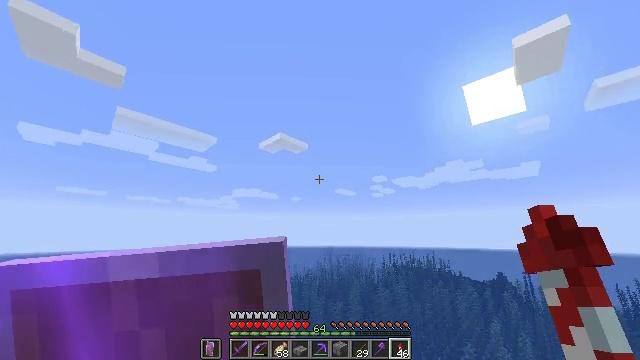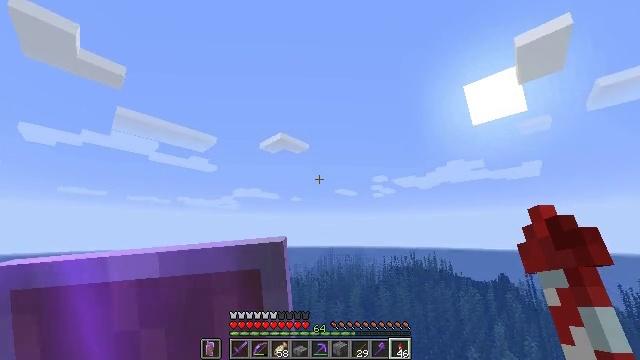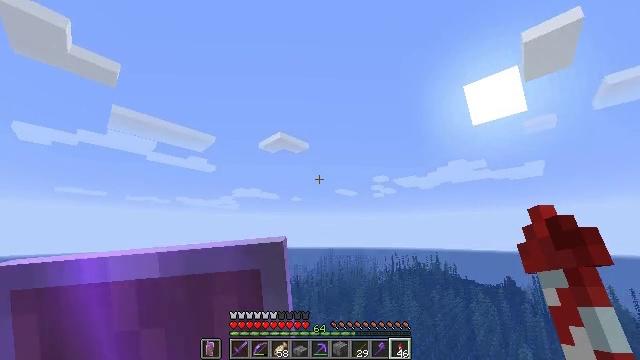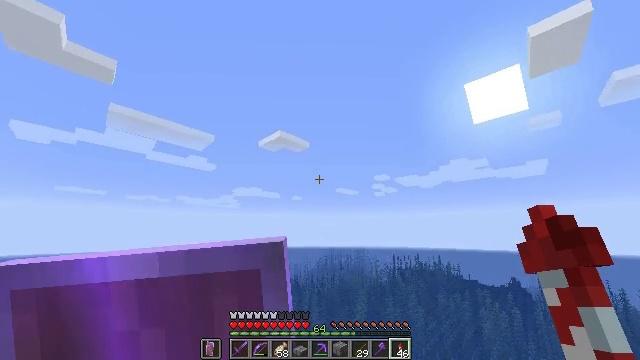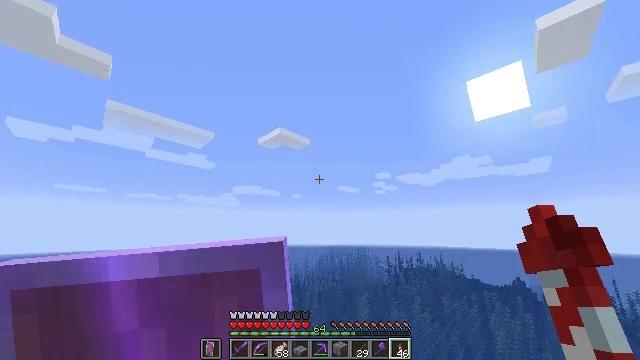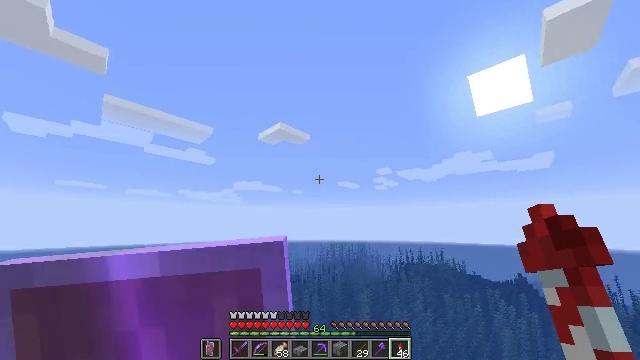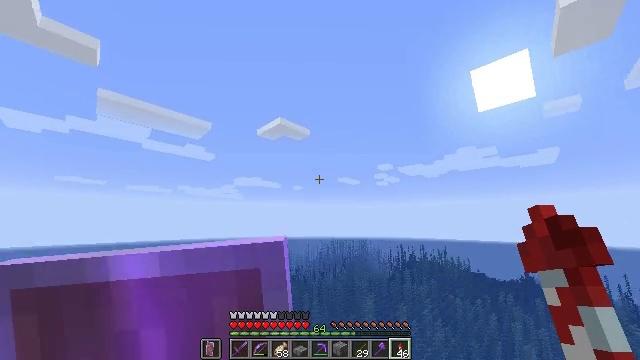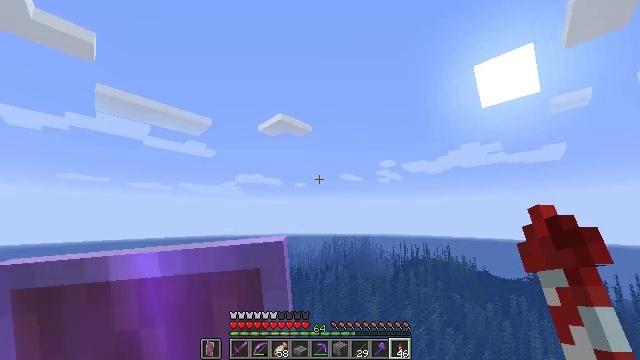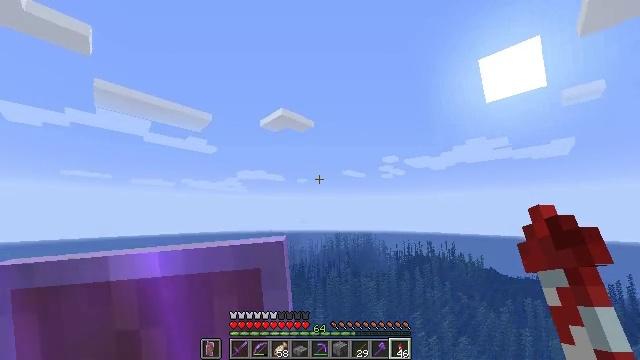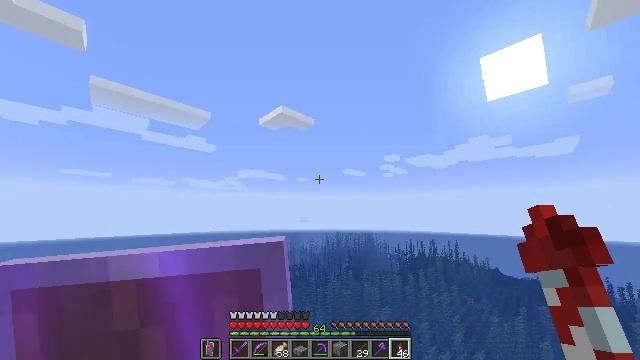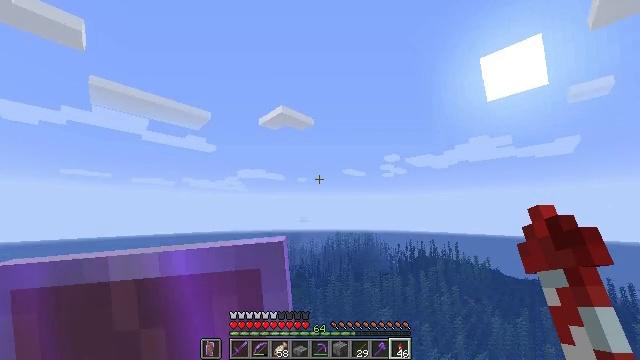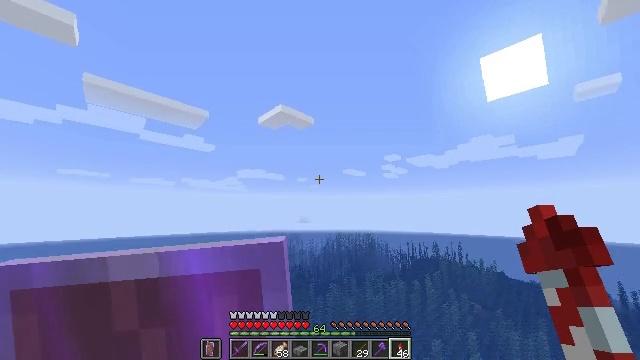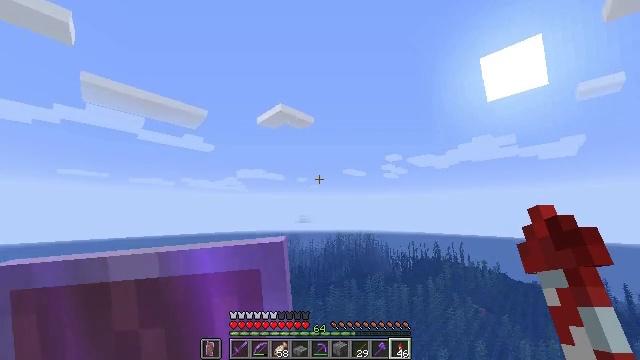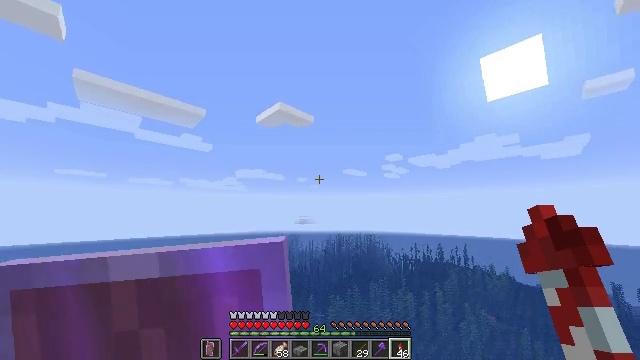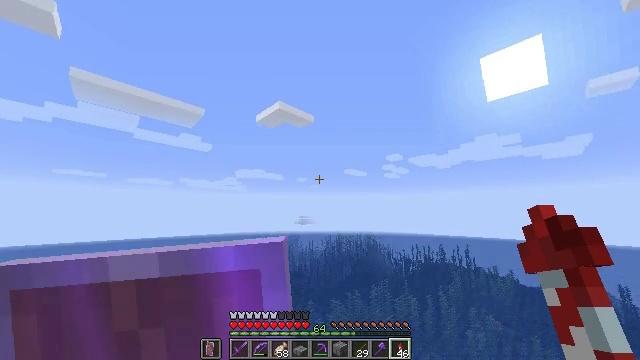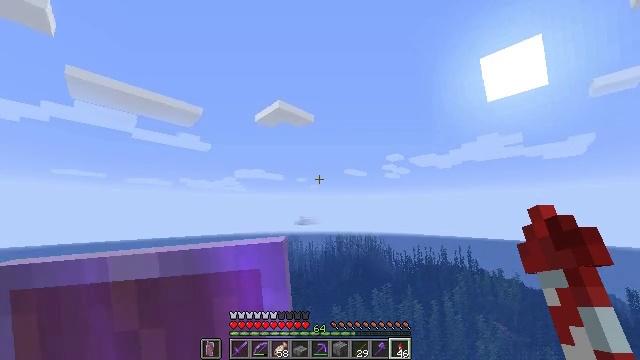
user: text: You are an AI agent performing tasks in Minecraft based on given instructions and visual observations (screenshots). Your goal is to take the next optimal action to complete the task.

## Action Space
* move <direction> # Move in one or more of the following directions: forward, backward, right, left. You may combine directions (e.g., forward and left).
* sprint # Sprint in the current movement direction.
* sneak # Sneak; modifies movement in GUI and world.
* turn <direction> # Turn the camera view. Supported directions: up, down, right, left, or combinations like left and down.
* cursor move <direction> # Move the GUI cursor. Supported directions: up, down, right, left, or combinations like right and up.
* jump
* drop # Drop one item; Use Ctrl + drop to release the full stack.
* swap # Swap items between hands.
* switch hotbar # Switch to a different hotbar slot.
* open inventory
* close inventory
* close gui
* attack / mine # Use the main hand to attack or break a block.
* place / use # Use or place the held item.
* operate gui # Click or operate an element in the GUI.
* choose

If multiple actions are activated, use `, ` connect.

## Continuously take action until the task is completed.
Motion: motion action
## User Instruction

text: Mine the blast furnace.
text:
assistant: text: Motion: move forward, sprint
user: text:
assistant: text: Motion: move forward, sprint
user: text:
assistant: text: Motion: move forward, sprint
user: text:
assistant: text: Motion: move forward, sprint
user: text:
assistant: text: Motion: move forward, sprint, turn down
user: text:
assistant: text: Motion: move forward, sprint, turn down
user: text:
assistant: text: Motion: move forward, sprint
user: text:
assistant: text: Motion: move forward, sprint, turn down
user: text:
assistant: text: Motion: move forward, sprint
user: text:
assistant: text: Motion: move forward, sprint
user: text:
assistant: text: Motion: move forward, sprint
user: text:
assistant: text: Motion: move forward, sprint
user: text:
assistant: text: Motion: move forward, sprint
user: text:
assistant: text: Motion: move forward, sprint
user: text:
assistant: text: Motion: move forward, sprint
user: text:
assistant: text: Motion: move forward, sprint
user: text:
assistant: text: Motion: move forward, sprint
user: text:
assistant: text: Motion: move forward, sprint
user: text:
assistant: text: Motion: move forward, sprint
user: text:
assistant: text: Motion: move forward, sprint
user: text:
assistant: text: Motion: move forward, sprint
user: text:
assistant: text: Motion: move forward, sprint
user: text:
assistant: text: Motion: move forward, sprint
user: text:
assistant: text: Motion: move forward, sprint
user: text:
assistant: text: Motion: move forward, sprint
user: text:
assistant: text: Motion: move forward, sprint
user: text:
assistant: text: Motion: move forward, sprint
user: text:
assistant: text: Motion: move forward, sprint
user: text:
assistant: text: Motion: move forward, sprint
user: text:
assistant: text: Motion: move forward, sprint